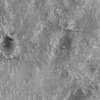
Label: not_dusty